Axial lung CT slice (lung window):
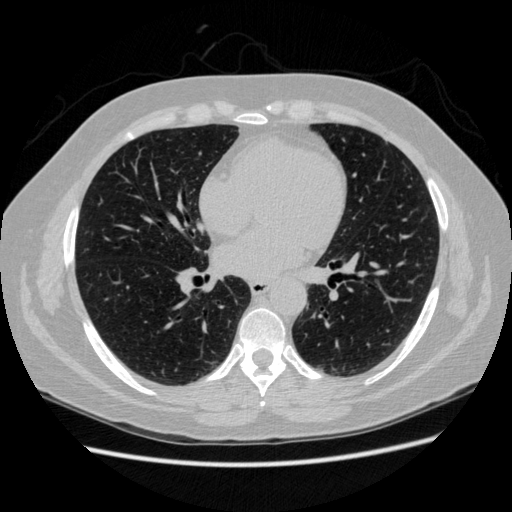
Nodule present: no